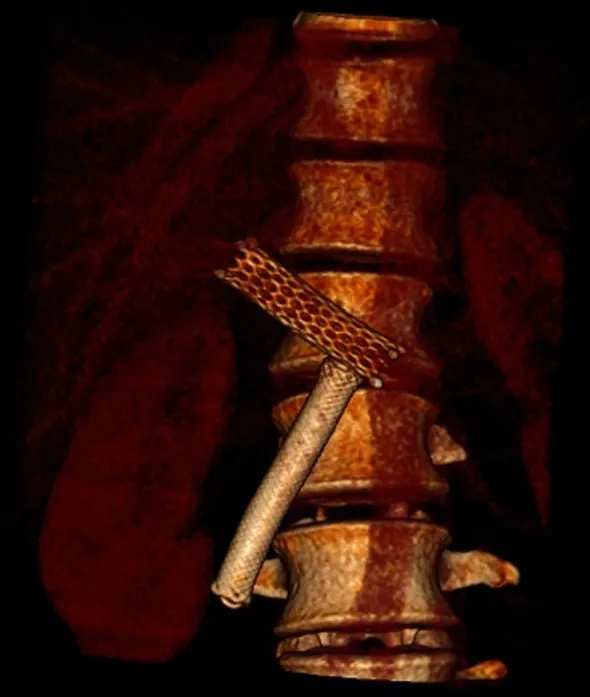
3d CT reconstruction of the covered vascular stent and the biliary stent. 3d reconstruction of a follow-up CT of the abdomen showing the relationship of the portal vein stent and the common bile duct stent. The covered portal vein stent has successfully excluded the pseudoaneurysm.
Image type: radiology (ct)